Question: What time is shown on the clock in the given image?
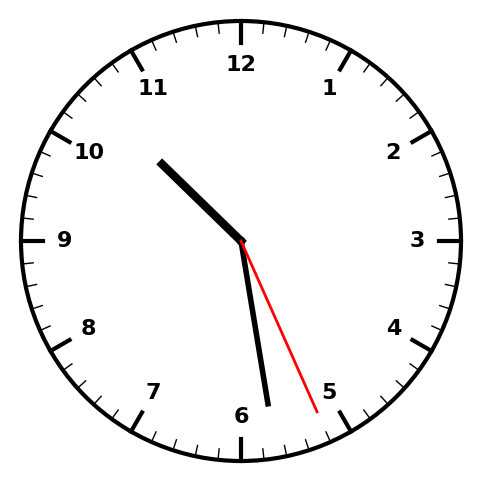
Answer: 10:28:26